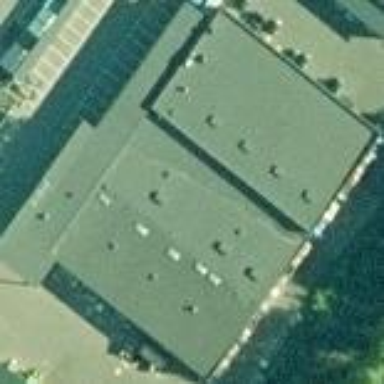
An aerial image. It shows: Hardware shop located in building.